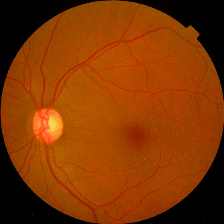
Diabetic retinopathy grade: No DR